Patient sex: F
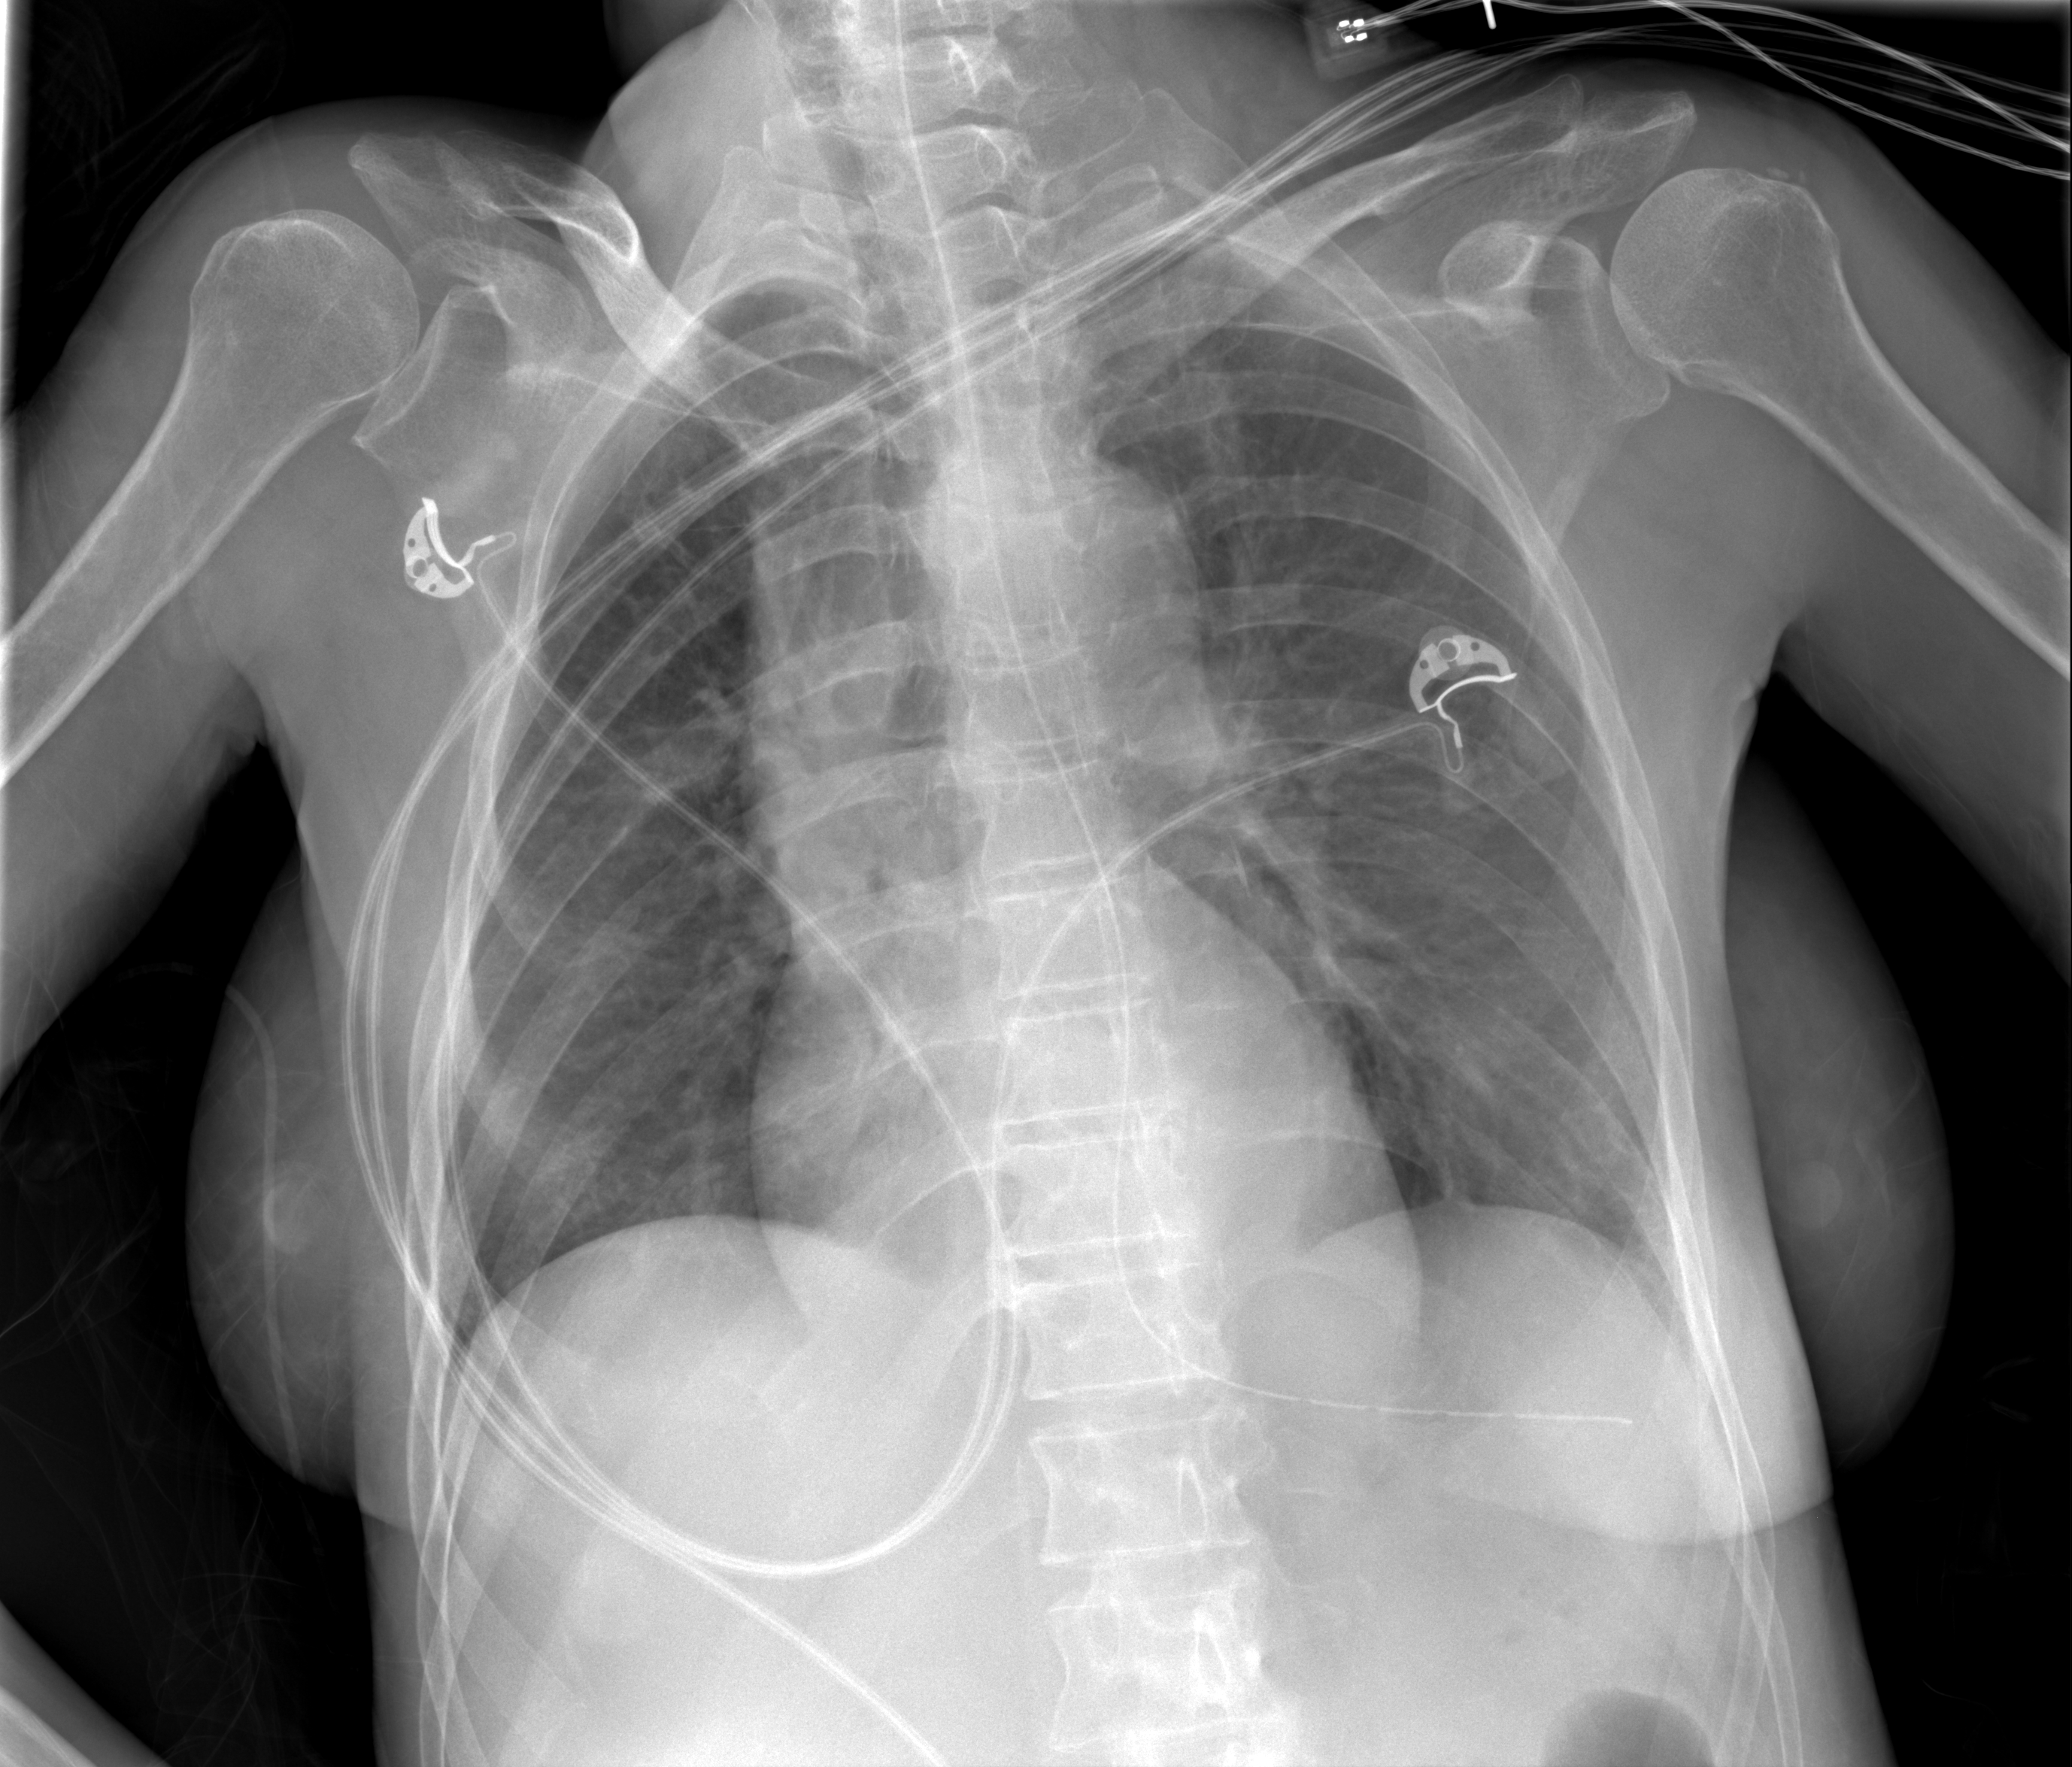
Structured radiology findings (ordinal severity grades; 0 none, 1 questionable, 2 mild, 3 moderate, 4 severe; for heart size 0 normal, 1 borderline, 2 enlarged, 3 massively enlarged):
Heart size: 0
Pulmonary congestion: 0
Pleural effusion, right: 0
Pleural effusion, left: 0
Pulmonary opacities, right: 1
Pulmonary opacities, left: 0
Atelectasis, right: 0
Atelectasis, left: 0